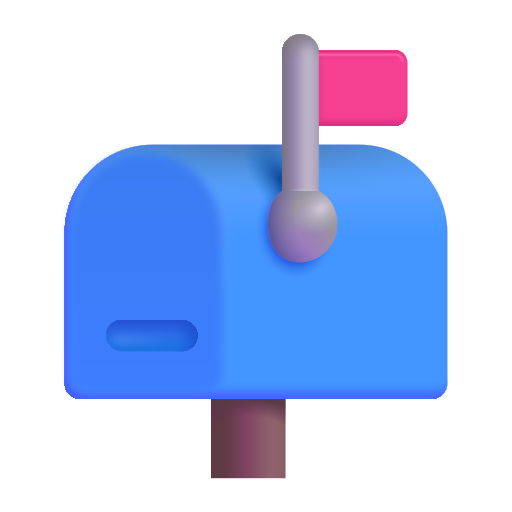
closed mailbox with raised flag color